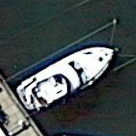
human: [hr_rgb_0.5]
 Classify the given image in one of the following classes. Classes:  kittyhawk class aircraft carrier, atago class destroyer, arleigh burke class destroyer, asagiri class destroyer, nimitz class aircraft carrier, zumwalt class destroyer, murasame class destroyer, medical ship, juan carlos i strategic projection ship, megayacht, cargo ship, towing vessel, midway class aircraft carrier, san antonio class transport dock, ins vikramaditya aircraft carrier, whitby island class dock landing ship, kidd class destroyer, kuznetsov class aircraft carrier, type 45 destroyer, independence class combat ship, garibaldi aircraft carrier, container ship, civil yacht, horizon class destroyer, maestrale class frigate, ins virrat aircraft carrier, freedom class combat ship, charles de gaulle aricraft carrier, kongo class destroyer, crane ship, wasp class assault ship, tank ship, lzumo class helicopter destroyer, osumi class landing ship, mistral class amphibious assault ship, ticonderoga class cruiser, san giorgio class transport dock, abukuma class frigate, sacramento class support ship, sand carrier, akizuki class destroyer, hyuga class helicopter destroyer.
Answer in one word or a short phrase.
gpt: Civil yacht